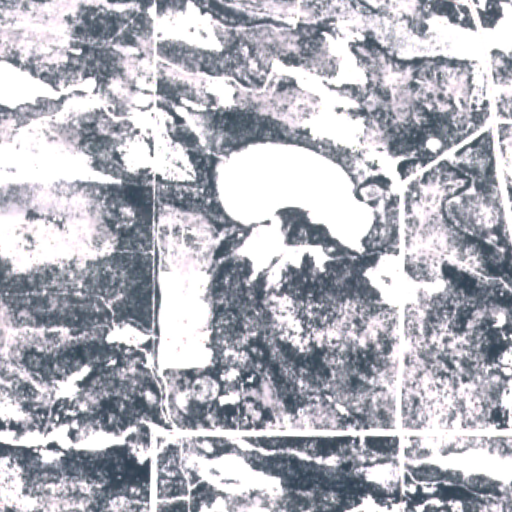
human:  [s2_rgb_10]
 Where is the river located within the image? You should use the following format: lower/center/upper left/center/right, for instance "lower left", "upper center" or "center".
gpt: The river is located in the lower of the image.
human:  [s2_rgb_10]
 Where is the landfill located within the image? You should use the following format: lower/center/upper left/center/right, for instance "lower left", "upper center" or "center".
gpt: There is no landfill in the image.